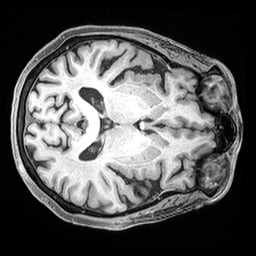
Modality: T1w
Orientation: axial
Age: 68
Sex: female
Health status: healthy
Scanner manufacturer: siemens
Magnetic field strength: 3 T
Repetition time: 2.4 s
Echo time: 0.00217 s